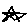
Label: star